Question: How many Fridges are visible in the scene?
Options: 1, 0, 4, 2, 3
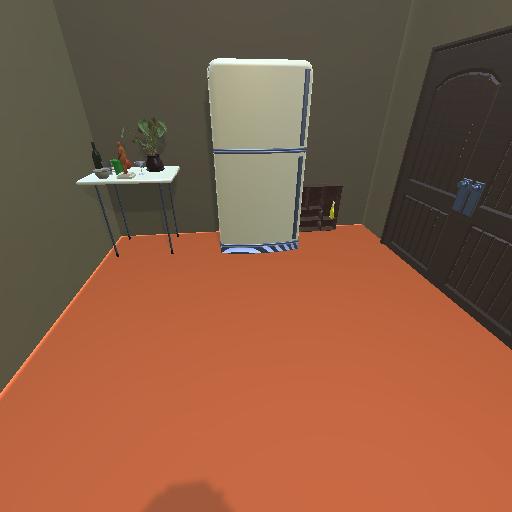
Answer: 1